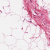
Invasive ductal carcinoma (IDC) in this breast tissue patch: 0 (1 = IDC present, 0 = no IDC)